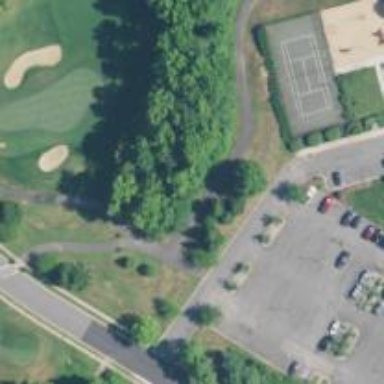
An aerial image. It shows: Service road used as golf cart path.